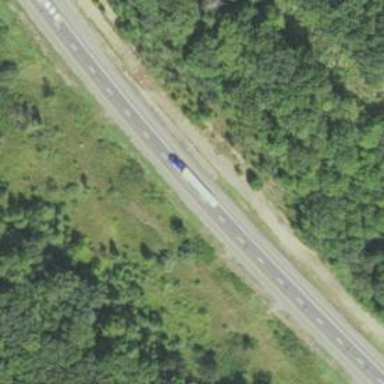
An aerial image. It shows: View of motorway.